Question: How can I delete this horizontal line?

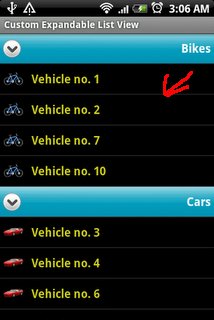
Answer: try 'android:divider="@null"' it should work.